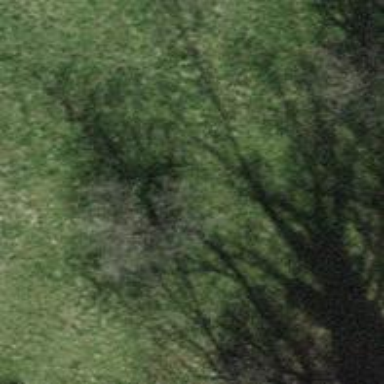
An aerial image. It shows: Urban tree adds touch of nature to the surroundings.